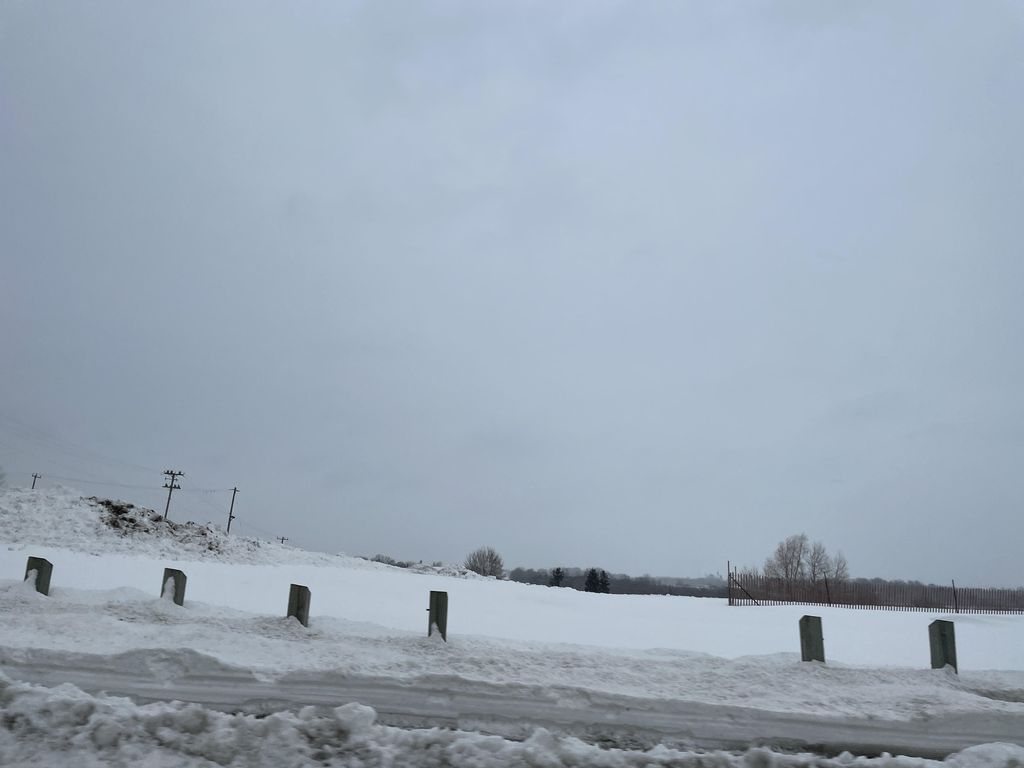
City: kitchener-waterloo